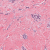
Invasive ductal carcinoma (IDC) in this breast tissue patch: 0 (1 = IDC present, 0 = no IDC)